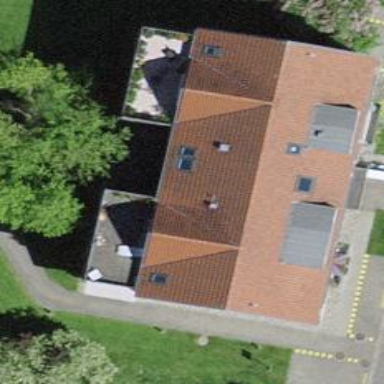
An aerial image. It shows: Building with gabled roof.